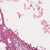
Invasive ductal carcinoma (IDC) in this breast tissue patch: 0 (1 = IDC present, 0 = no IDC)